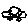
Label: car